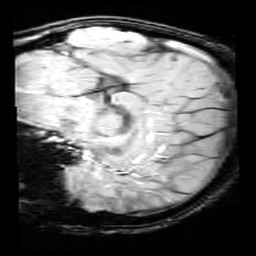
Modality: SWI
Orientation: sagittal
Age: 10
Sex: male
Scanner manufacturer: siemens
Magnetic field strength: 3 T
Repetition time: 0.027 s
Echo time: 0.02 s